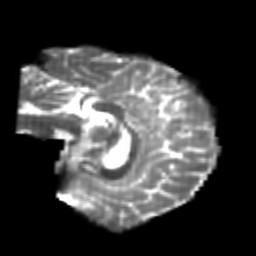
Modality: T2w
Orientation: sagittal
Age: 24
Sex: female
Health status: healthy
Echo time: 0.074 s